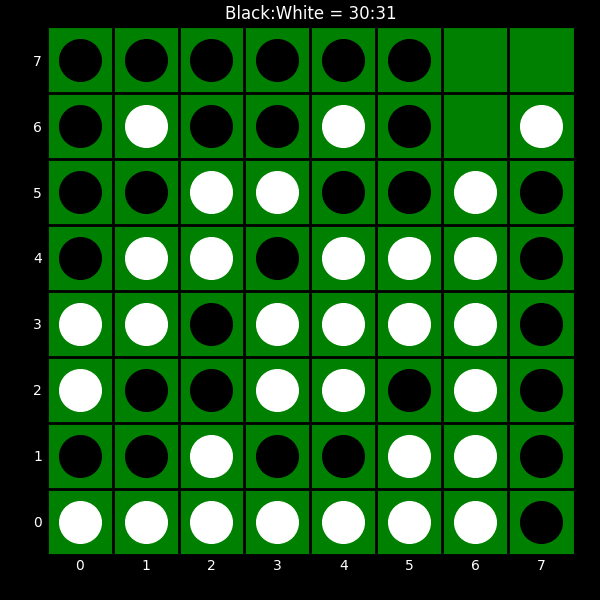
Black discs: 30
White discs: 31